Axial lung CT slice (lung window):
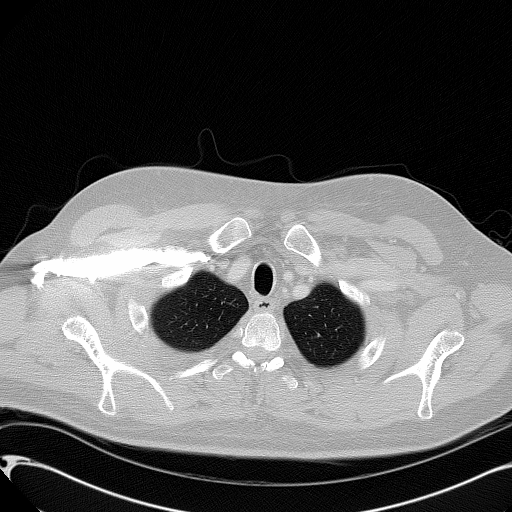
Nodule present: no